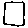
Label: square